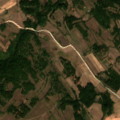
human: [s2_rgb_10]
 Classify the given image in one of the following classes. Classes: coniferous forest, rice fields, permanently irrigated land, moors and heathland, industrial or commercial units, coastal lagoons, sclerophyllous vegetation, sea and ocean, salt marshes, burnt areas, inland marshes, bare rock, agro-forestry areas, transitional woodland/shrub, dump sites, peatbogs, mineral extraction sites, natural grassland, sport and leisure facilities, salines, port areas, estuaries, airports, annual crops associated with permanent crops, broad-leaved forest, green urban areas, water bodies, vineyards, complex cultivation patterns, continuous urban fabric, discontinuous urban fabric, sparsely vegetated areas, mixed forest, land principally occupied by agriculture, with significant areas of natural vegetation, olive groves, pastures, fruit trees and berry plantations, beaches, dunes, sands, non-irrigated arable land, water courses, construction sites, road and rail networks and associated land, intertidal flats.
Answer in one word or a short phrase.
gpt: non-irrigated arable land, complex cultivation patterns, land principally occupied by agriculture, with significant areas of natural vegetation, broad-leaved forest